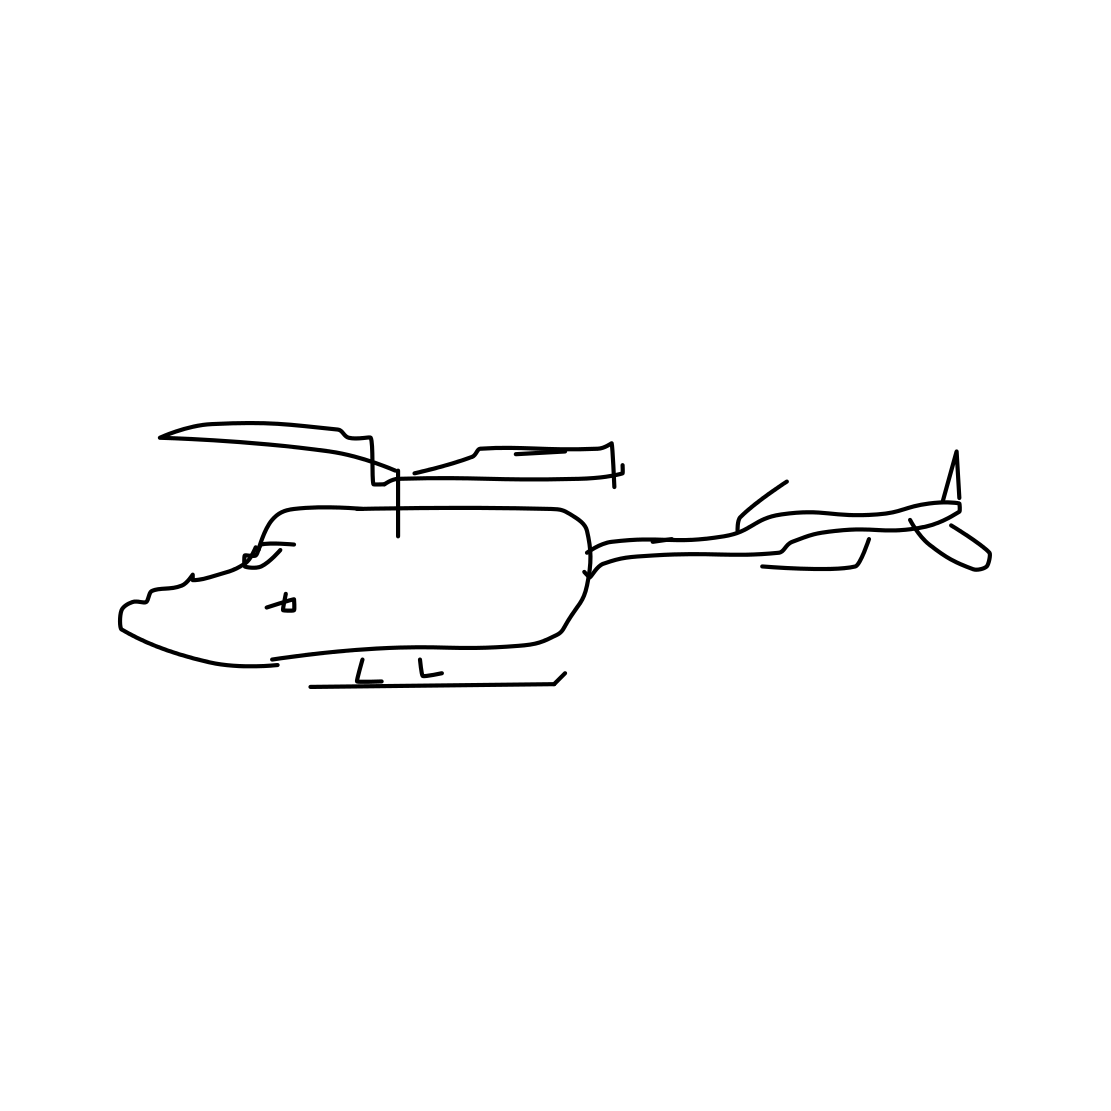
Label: helicopter